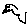
Label: bird